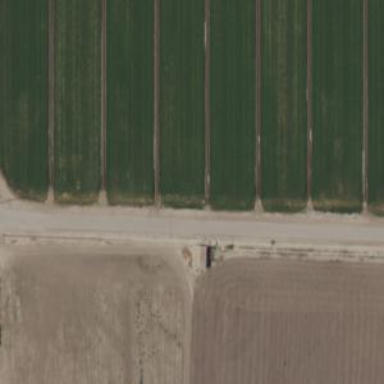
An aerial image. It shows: Irrigation culvert tunnel for service purposes.